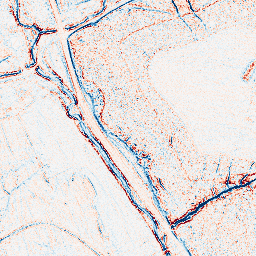
Category: edge_preserving
Decomposition family: bilateral
Decomposition parameters: d: 5
sigma_color: 100
sigma_space: 75
Upsampling method: bspline
Upsampling parameters: scale: 4
Upsampling scale: 4